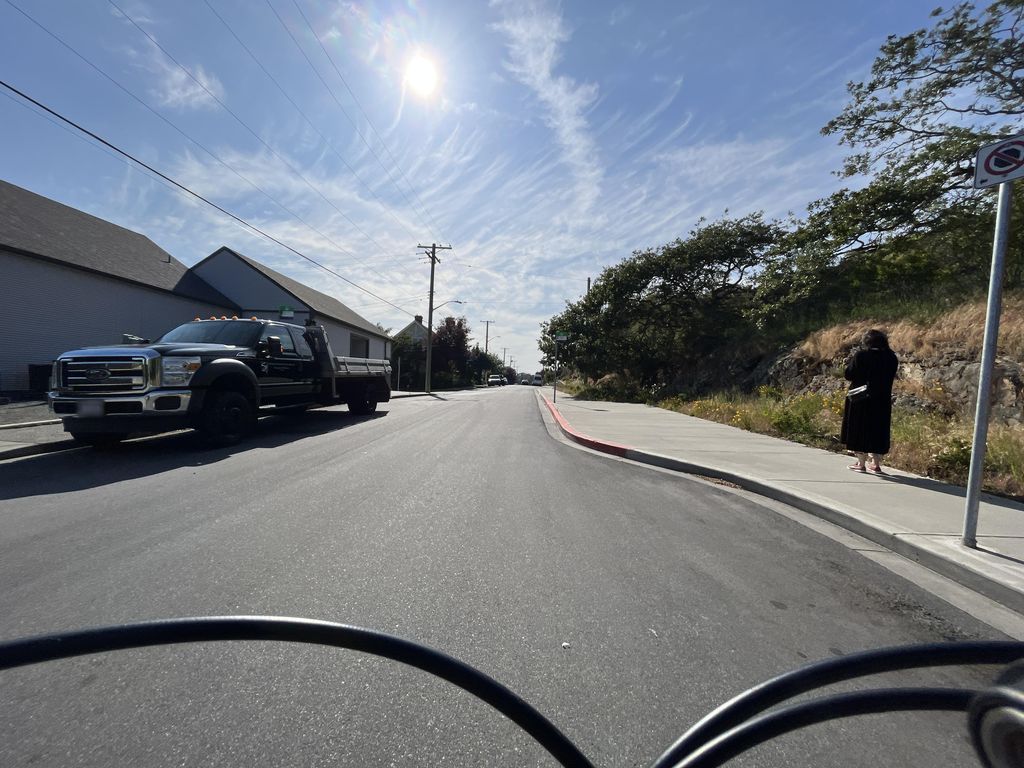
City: victoria